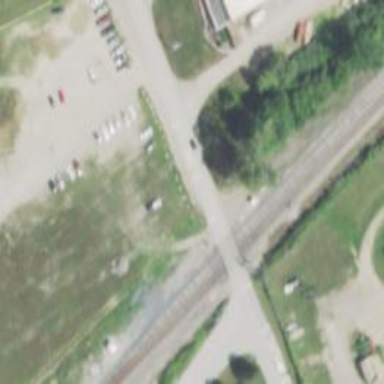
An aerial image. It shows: Level railway crossing with lights and barriers.